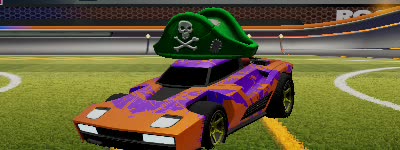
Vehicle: breakout